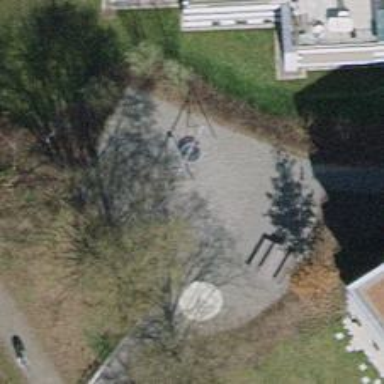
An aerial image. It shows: Playground featuring basket swing.